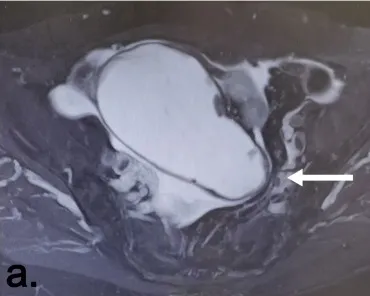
Initial (Pre- IP therapy) radiological, laparoscopic and pathological picture. . A. MRI image with mucus filled appendix compressing the sigmoid lumen (arrow).
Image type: radiology (mri)